Question: I am plotting means of grouped data and I'm having trouble getting the legends to be right. The text is so large that one can only see the names of two groups, not all four. I have spent a long time trying to use 'cex-like' commands to change the size, but it doesn't work. I have tried rotating them with 'las=3', but it doesn't work.

I cannot share the data, but the code is here:
'''
plot.question = function(number){
#which question to plot? get ID
question = names(sorted.by.n)[number]
#the formula
form = paste0("DF.scored.g.scale ~ ",question)
#fit it to data
fit = lm(form, DF.merged.g)
#get ANOVA results
fit.anova = anova(fit)
#get ANOVA p value
p.value = round(fit.anova[[5]][2],4) #p value
#plot it
plotmeans(as.formula(form), DF.merged.g,
ylab = "4 g-items sumscore",
xlab = "Answer",
main = paste0(questions.unique[question,"text"],"
ANOVA p=",p.value),
cex.main = .8,
cex.axis = .8,
cex.lab = .8,
cex.sub = .8,
las=3,) #size of main title
}
'''
Preferably, I'd like to simply make the text smaller, so it can fit. Alternatively, I'd like to rotate it so it can fit (perhaps along with a margin change). If not what else?
One can suppress the legends with 'xaxt="n"', but then one has to add them some other way. Can it really not be done within the 'plotmeans()' function?
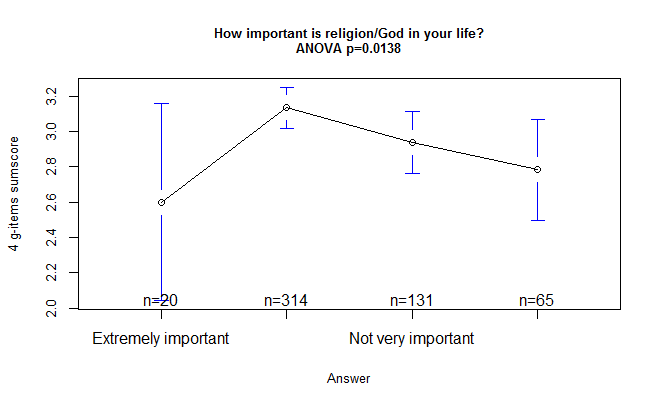
Answer: Well I tried many things and this was the only thing that worked. Apparently plotmeans() creates a plot that you cannot modify in any way. The only thing I was able to do is to overlay text as a new only-text-plot on top of the plotmeans plot.
'''
myfactor <- factor(rep(c('cat1','cat2','cat3'),20)) #make a factor
mynum <- runif(60) #make a numeric field
plotmeans(mynum ~ myfactor,xaxt='n') #plot them
labs <- paste(names(table(myfactor)), "") #make the names
par(new=T) #create new plot
a<-rev(as.numeric(unique(myfactor))) #count the unique factors to make a vector of their numbers to serve as the positions on the x axis
text(cex=1, x=a, y=0.2, labs, xpd=TRUE, srt=35) #insert the text on the graph.
#here you need to modify y according to your data to find the best place to plot them.
#In my case x=c(1,2,3) because I have 3 categories and y=0.2
#because this is the lowest value of the y axis. The srt argument rotates the text.
'''

You should probably be able to either fix the y axis to have standard values and then use the minimum of that number in the y argument of the text function to make a generic function, or calculate the min value of the y axis each time.
Hope that helps!